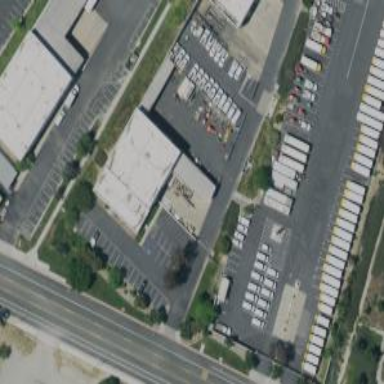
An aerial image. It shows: Warehouse building.